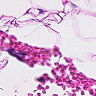
Metastatic tissue present: no